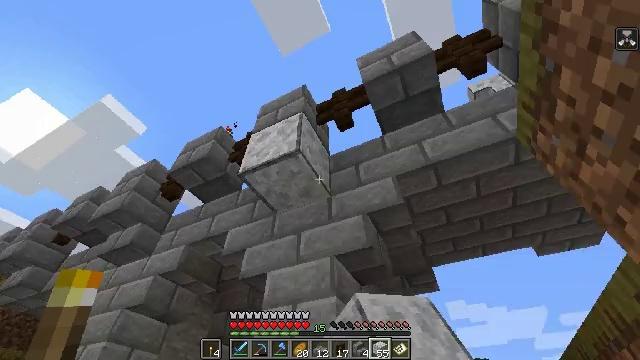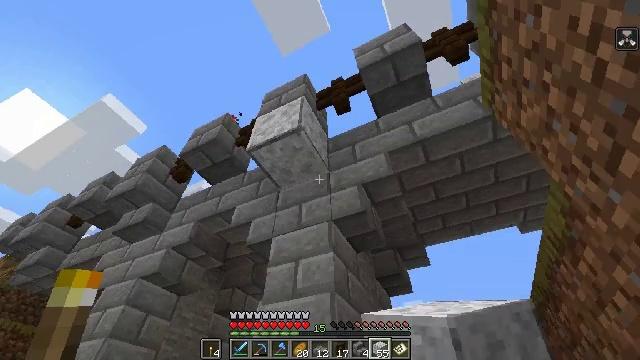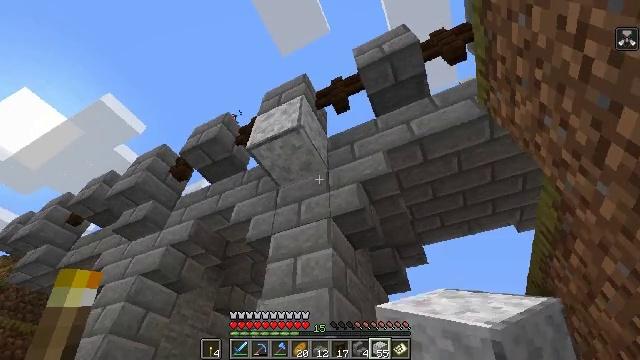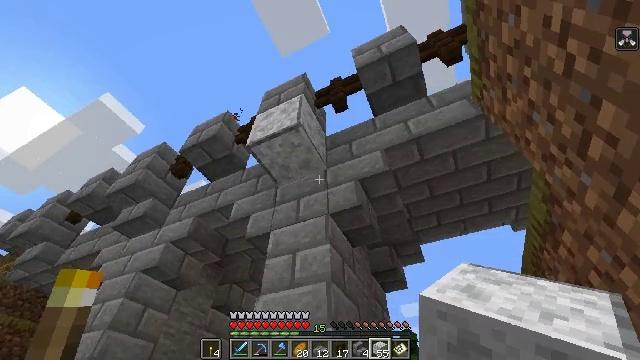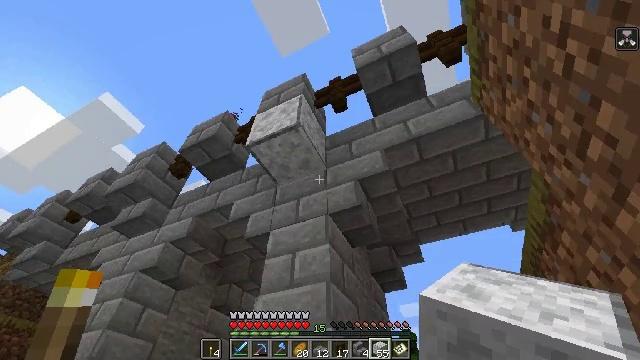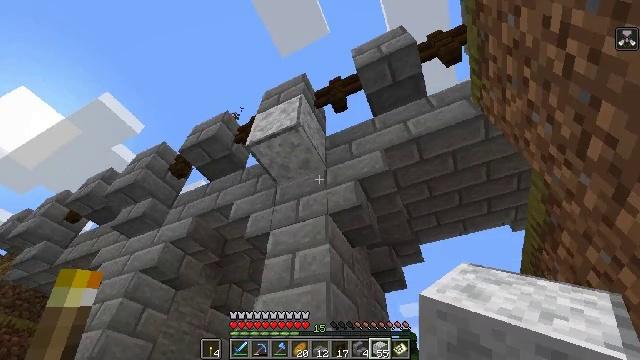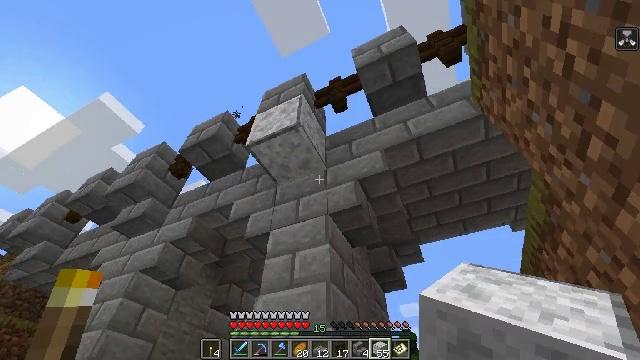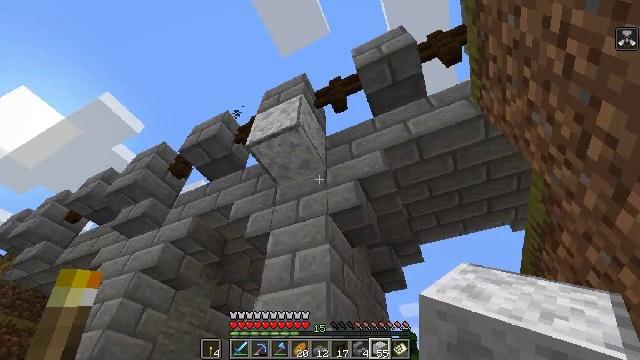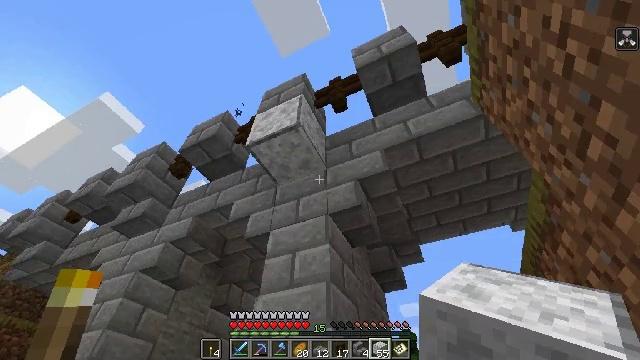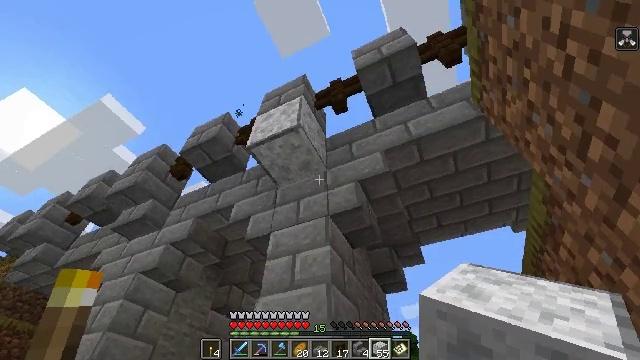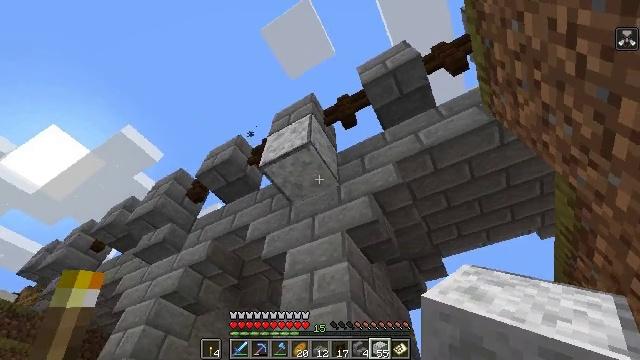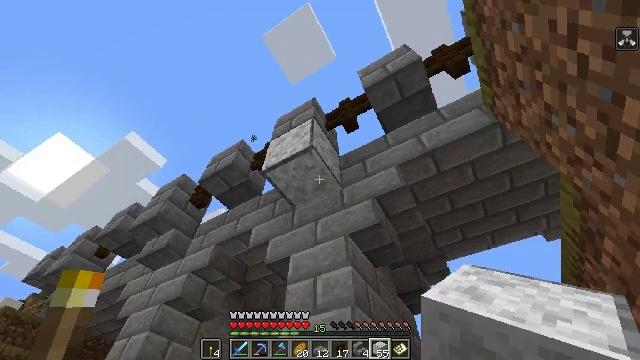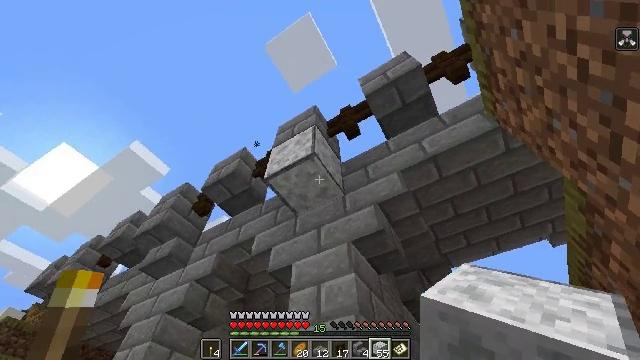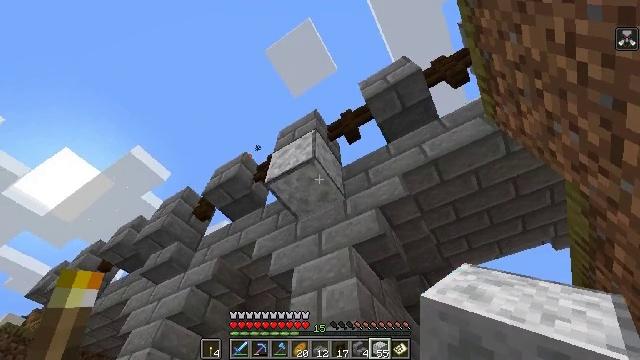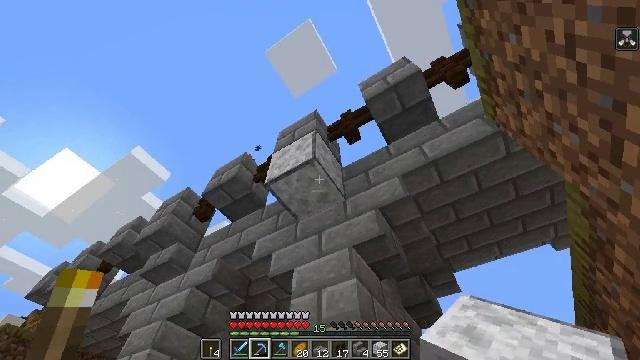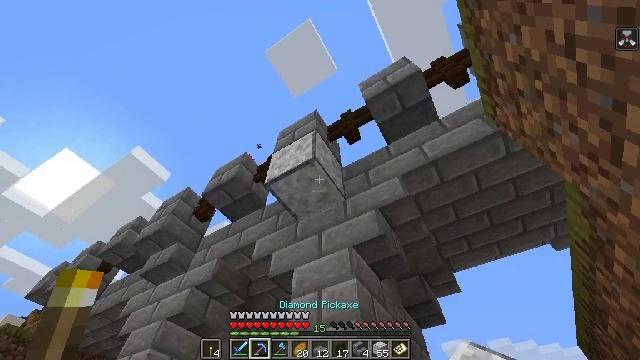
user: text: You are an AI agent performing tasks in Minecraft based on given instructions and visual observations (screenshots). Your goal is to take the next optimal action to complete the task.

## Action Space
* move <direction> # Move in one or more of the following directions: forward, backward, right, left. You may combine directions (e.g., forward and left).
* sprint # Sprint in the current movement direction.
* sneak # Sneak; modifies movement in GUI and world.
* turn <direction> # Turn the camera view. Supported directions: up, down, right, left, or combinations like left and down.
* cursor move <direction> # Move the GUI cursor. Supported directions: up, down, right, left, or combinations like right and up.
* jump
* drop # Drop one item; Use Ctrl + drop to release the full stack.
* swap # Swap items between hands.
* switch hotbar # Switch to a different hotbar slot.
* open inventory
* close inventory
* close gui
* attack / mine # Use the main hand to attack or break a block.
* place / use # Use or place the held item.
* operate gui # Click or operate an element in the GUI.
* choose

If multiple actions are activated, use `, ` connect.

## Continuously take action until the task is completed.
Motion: motion action
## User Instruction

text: Break the polished diorite block.
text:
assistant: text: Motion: no_op
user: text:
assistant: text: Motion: no_op
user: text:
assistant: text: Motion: no_op
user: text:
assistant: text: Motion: no_op
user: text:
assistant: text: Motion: no_op
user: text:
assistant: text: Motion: no_op
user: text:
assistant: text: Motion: no_op
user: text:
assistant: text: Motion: no_op
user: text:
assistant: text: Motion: no_op
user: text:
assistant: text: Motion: turn left and up
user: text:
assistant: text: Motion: no_op
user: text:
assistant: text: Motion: turn up
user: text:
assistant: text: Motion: no_op
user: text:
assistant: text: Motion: switch to hotbar 2
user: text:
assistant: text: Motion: switch to hotbar 2
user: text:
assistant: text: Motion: no_op
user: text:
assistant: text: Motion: attack / mine
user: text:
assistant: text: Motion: attack / mine
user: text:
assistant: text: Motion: attack / mine
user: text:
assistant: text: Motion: attack / mine
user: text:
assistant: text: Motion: attack / mine
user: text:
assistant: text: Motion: attack / mine
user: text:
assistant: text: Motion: attack / mine
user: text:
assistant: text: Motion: attack / mine
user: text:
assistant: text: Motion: attack / mine
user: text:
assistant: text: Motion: attack / mine
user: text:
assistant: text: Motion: attack / mine